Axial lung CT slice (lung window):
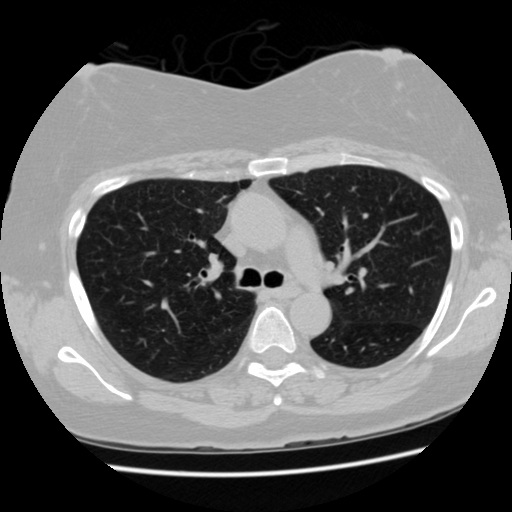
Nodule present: no